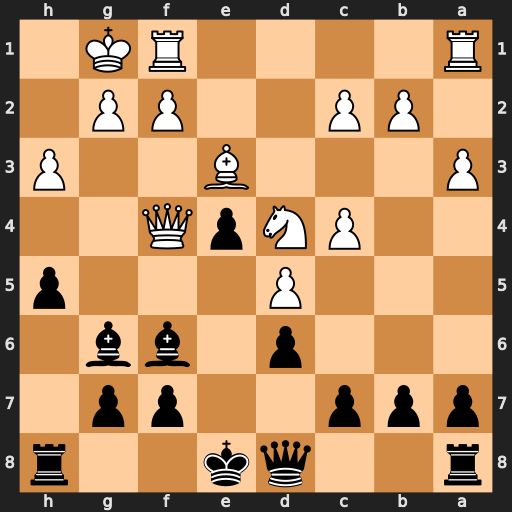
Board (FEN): r2qk2r/ppp2pp1/3p1bb1/3P3p/2PNpQ2/P3B2P/1PP2PP1/R4RK1
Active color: b
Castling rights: kq
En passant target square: -
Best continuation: Be5 Qg5 Qxg5 Bxg5 Bxd4